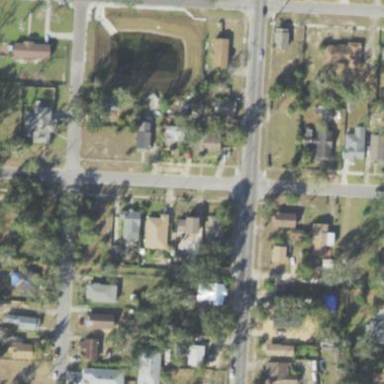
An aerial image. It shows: This residential area consists of single-family homes.